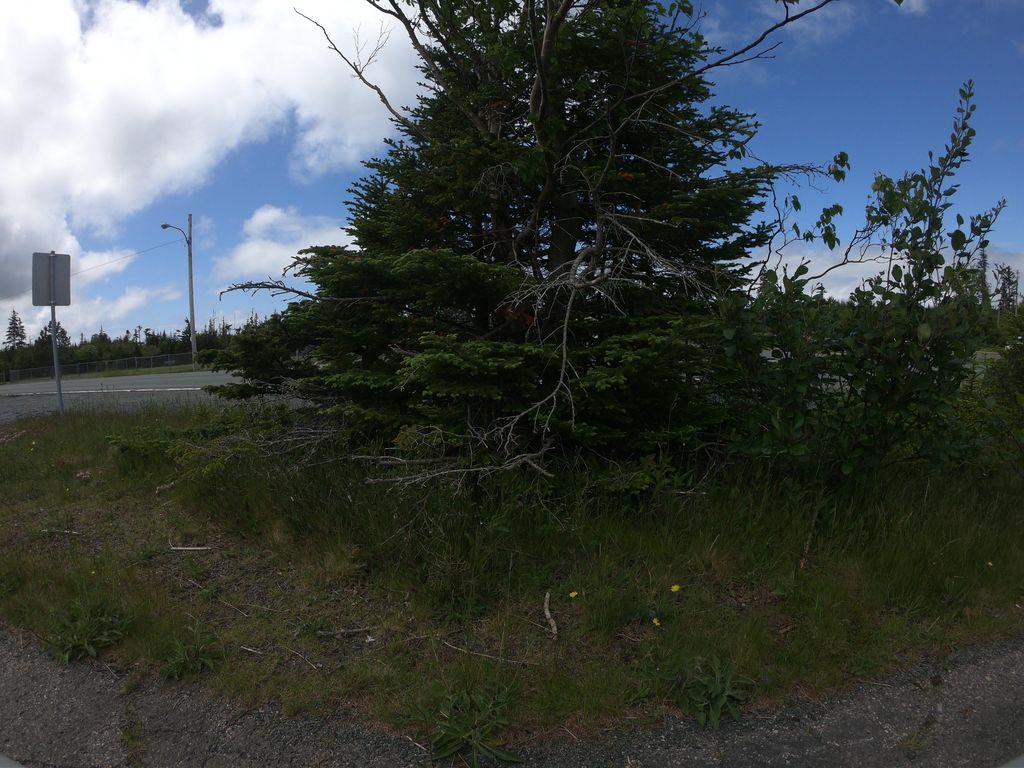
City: st_johns